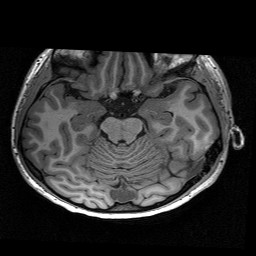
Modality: T1w
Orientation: coronal
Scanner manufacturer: siemens
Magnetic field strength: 3 T
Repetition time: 2.53 s
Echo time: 0.00267 s